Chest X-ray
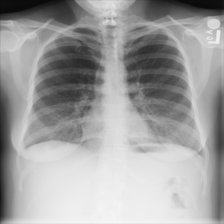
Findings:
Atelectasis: negative
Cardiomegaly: negative
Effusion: negative
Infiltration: negative
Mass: negative
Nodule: negative
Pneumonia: negative
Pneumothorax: negative
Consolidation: negative
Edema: negative
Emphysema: negative
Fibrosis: negative
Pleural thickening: negative
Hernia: negative